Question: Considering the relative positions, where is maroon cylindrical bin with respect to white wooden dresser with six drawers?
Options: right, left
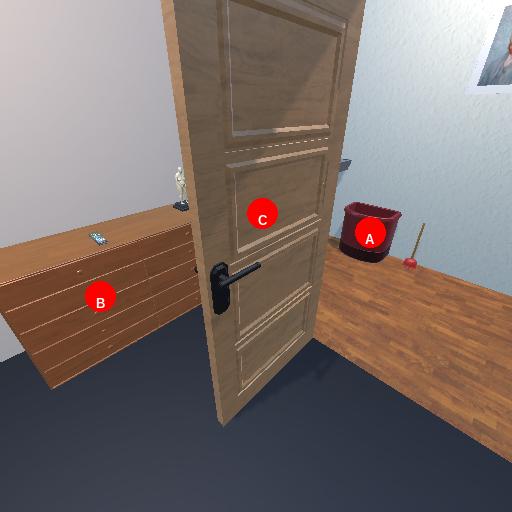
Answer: right